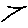
Label: bird